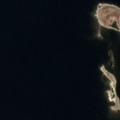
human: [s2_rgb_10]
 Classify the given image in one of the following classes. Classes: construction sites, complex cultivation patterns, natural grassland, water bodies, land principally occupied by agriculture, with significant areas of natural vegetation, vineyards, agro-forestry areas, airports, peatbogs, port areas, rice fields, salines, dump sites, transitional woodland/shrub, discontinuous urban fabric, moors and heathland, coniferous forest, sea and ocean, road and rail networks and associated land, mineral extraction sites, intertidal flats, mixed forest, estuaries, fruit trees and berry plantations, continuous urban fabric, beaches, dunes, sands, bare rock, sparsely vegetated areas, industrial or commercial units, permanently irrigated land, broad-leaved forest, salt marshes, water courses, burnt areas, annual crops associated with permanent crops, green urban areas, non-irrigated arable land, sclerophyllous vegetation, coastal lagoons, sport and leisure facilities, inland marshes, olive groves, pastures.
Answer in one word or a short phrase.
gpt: sea and ocean